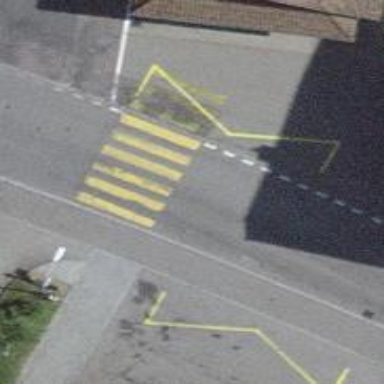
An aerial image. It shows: Bus stop with designated public transport stop position.